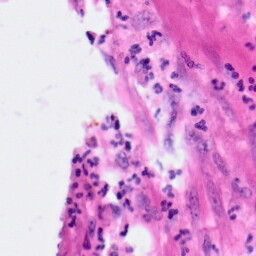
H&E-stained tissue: Pancreatic